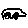
Label: car